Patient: sex M, age 46
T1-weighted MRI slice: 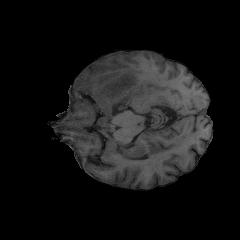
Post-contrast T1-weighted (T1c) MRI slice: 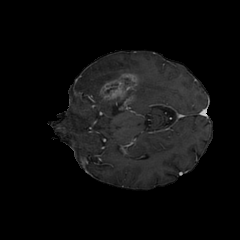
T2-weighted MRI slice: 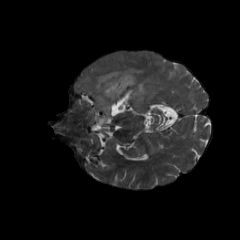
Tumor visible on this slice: yes
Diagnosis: Glioblastoma, IDH-wildtype
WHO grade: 4